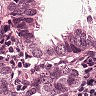
Metastatic tissue present: yes